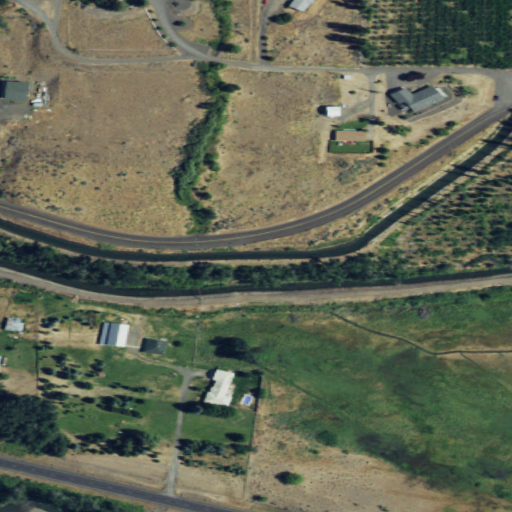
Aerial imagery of valley in Washington named Meystre Canyon containing cultivated crops, shrub, open development, pasture, low intensity development, herbaceous wetlands, and medium intensity development